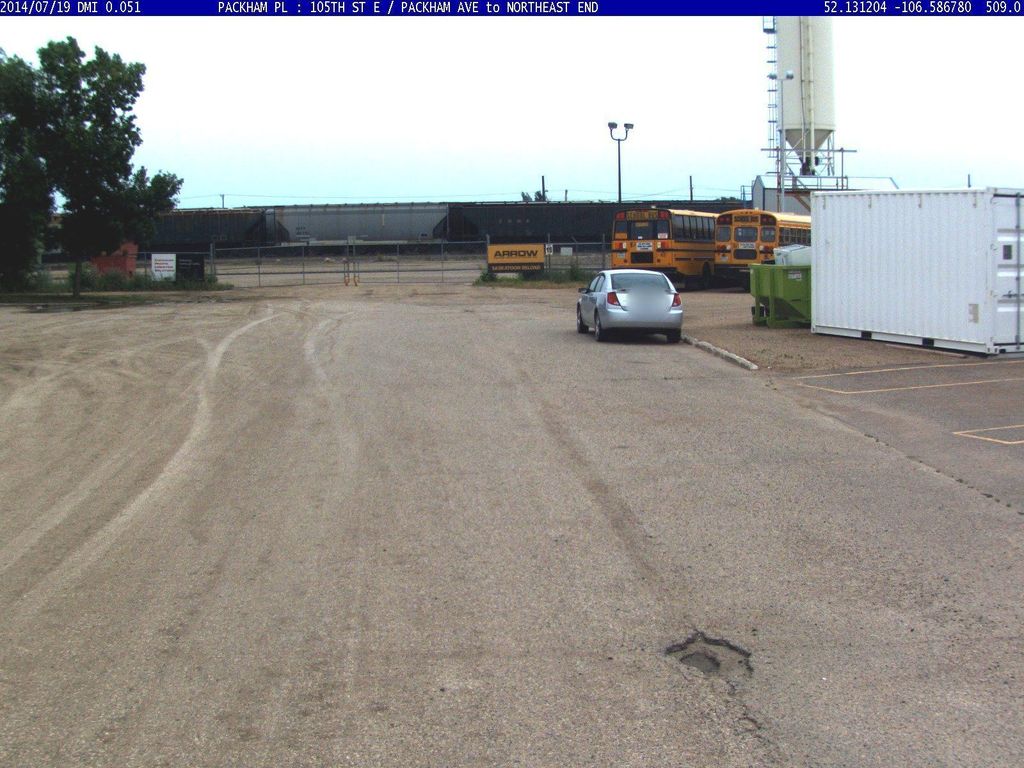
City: saskatoon